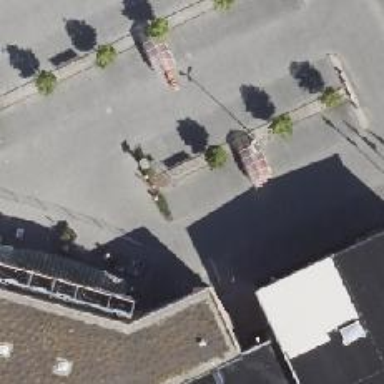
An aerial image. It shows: Parking area with surface.